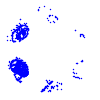
Particle: proton